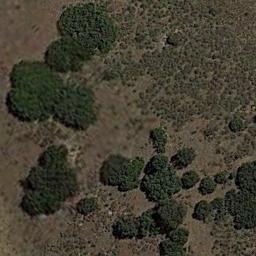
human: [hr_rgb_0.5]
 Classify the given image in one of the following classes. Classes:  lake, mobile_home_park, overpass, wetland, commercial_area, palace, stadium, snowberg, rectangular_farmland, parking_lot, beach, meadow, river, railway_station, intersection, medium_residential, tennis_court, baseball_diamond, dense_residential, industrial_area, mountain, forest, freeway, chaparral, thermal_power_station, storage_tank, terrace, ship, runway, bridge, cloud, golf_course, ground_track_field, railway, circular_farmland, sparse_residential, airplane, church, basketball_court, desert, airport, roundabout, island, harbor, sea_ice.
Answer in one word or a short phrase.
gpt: chaparral